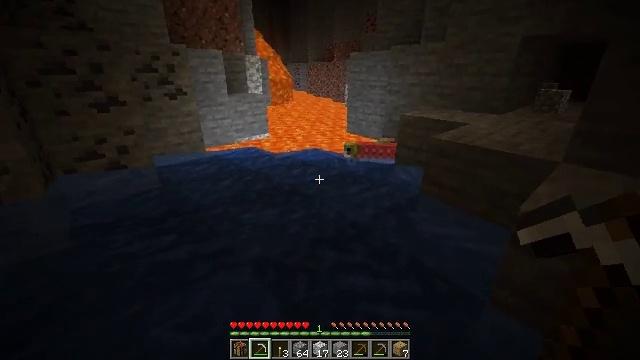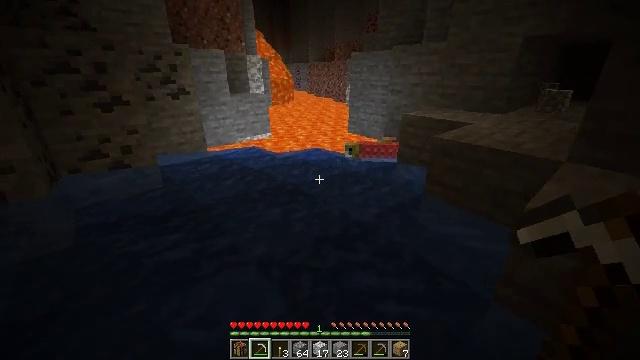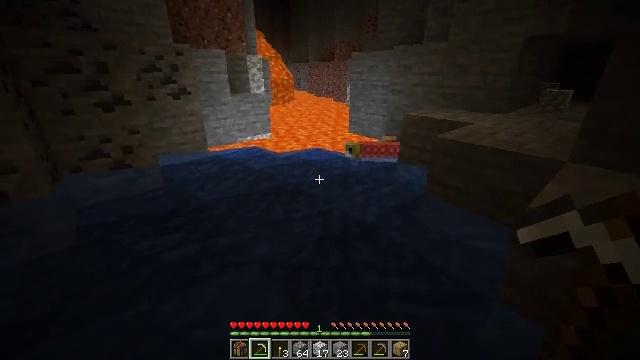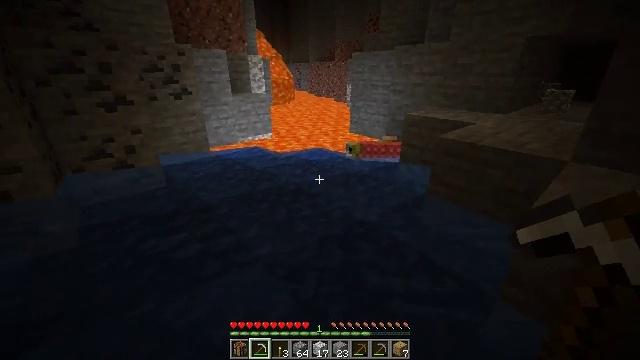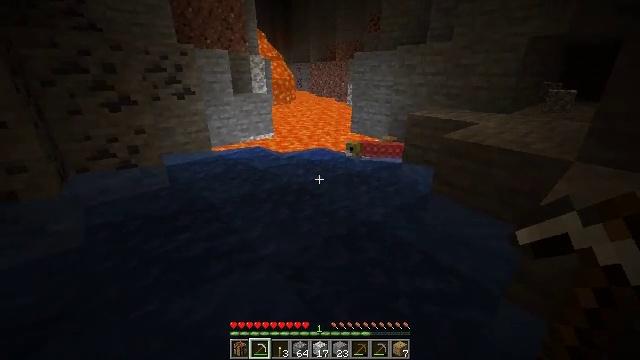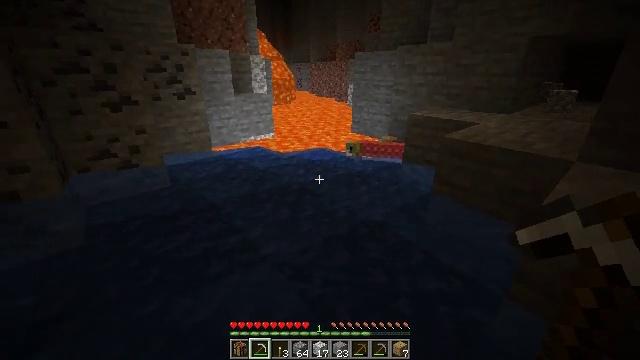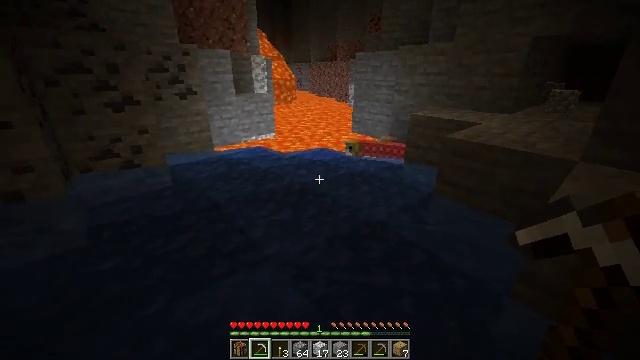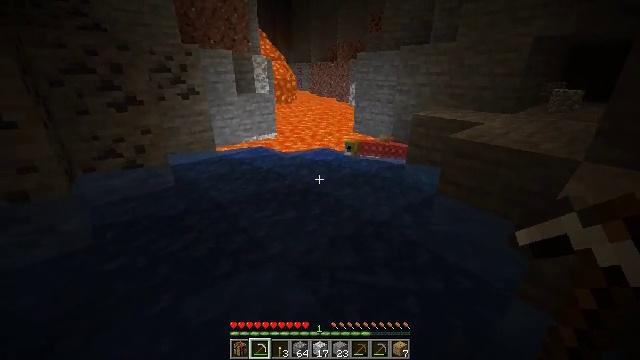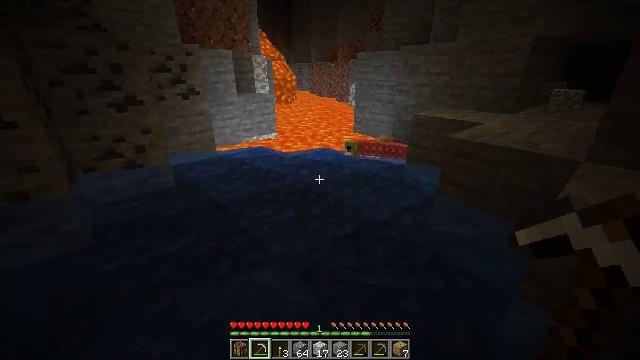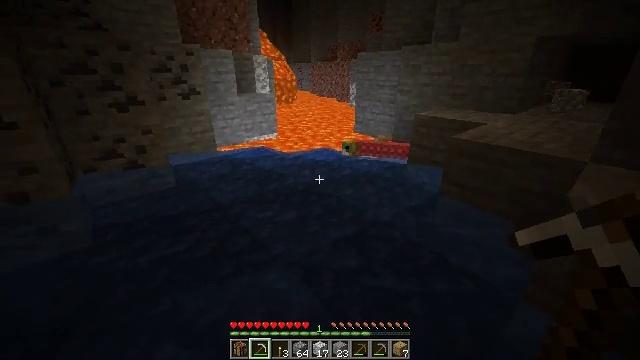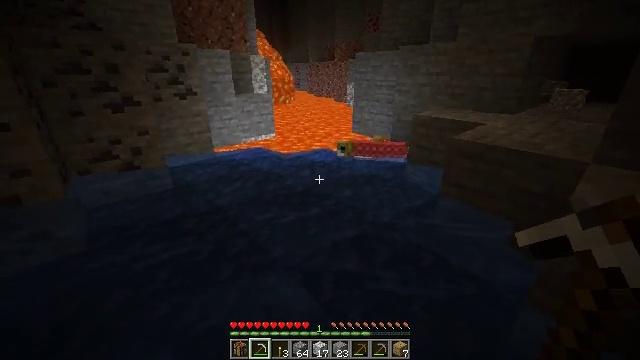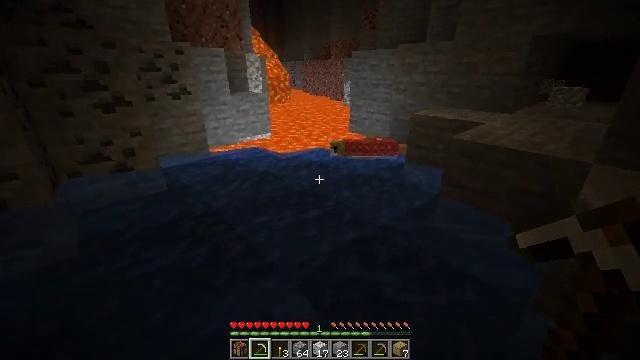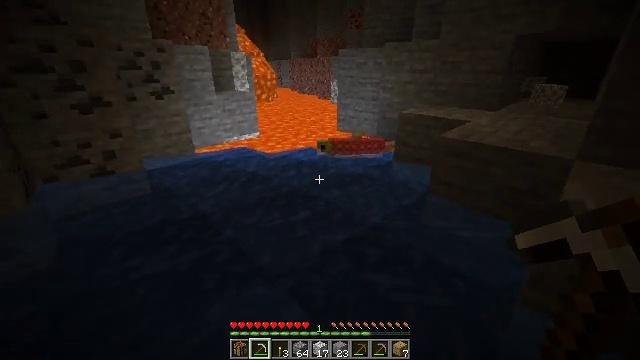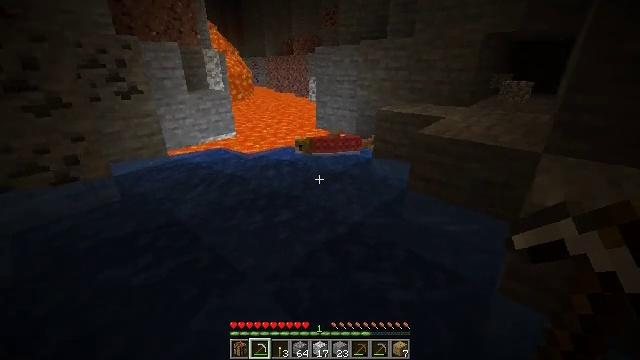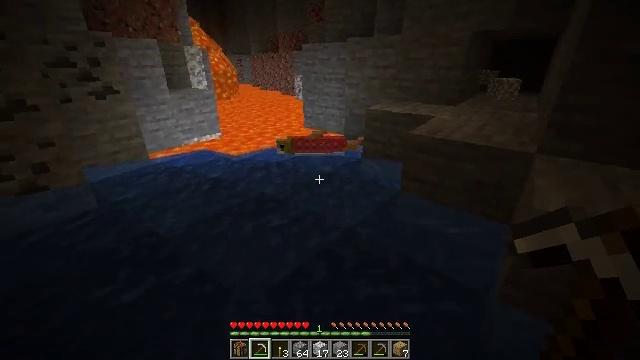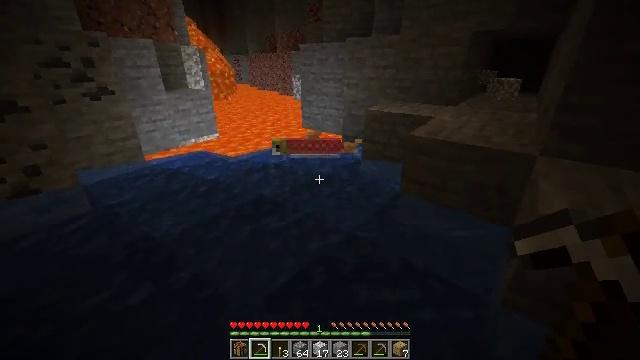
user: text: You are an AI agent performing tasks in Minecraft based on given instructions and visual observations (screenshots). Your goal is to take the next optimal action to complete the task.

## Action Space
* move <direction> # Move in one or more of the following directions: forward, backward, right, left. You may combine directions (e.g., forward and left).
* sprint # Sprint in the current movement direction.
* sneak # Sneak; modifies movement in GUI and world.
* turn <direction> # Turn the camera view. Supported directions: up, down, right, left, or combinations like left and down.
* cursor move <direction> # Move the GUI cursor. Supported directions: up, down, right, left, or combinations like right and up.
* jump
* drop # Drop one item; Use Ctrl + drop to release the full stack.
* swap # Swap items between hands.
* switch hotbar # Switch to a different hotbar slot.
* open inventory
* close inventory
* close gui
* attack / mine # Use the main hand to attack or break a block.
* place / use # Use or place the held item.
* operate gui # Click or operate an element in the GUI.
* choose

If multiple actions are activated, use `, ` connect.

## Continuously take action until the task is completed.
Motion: motion action
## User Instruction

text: Kill the salmon.
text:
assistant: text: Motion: move left
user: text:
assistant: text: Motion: move left
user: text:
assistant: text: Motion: move left
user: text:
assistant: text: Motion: move left
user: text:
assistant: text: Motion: move left
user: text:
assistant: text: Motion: move left
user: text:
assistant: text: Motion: move left
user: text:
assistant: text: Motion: move forward and move left
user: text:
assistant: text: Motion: move forward and move left
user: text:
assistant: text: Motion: move forward and move left
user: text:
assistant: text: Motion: move forward and move left
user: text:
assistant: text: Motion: move forward and move left, turn right
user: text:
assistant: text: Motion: move forward and move left, turn right
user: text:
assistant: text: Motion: move forward and move left, turn right
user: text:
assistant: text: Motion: move forward and move left
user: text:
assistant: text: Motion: move forward and move left
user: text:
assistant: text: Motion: move forward and move left
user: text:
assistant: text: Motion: move forward and move left
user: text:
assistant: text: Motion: move forward and move left
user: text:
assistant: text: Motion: move forward and move left
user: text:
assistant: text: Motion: move forward and move left
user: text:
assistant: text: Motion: move left
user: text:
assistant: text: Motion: move left
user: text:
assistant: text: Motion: move left
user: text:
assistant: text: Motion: move left
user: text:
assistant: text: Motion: move left
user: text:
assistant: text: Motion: move left
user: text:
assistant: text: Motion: move left
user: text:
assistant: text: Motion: move left, turn left
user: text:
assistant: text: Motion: move left